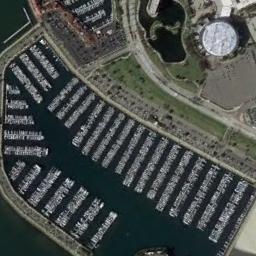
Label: harbor